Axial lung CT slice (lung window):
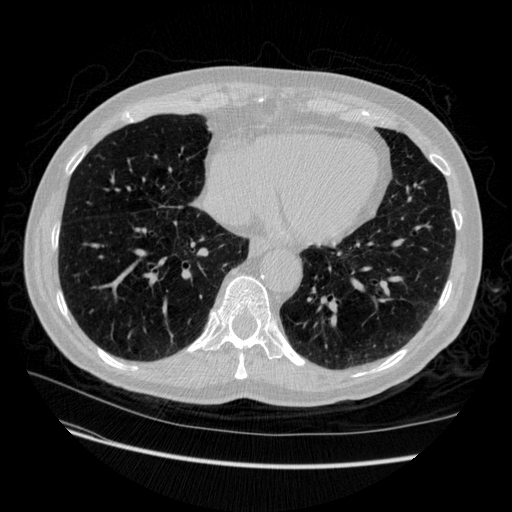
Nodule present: no